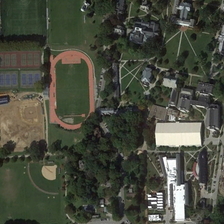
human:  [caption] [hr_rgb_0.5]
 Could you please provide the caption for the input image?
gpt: some buildings and green trees are in a school with a playground and many tennis courts .

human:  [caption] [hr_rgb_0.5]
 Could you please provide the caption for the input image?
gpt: in the middle of the picture there are green lawns and playgrounds .

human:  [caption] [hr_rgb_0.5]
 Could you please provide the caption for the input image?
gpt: some buildings and green trees are in a school with a playground and many tennis courts .

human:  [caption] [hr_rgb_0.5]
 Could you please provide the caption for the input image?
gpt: there are many trees and many houses near the playground .

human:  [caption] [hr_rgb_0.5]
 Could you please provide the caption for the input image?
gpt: in the middle of the picture there are green lawns and playgrounds .